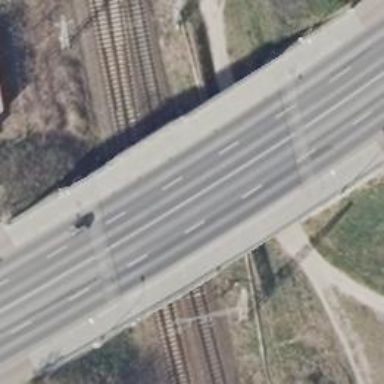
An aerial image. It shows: Man-made bridge.